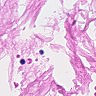
Metastatic tissue present: no